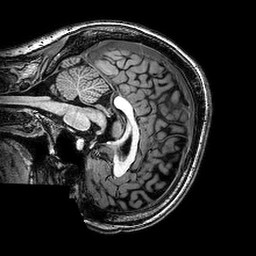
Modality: T1w
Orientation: sagittal
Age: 24
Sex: female
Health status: healthy
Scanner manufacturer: philips
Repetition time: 0.008186 s
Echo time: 0.00375 s